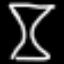
Label: hourglass